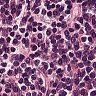
Metastatic tissue present: no